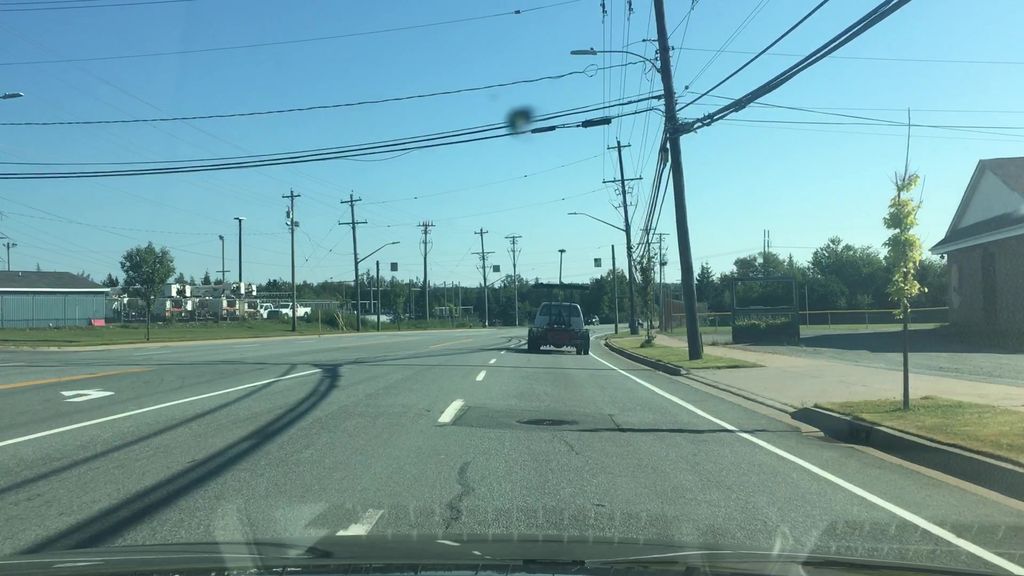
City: halifax